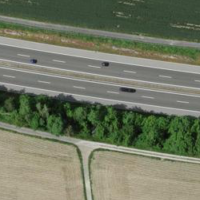
EUNIS habitat code: 57
Species observed at this site:
Chorthippus brunneus
Gryllus campestris